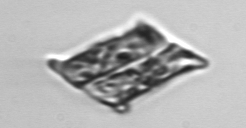
Label: Eucampia